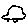
Label: car